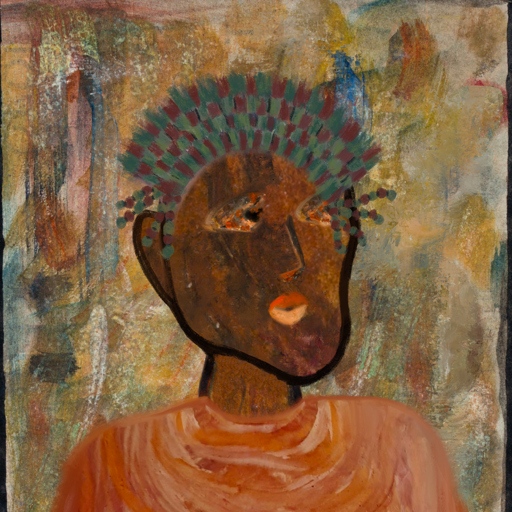
Background: Pipe, Head And Neck Side: Mosgoul, Face Side: Gypsy_Queen, Bust: Pious_Lady, Hair Side: Blank, Head Accessory: After_Raid_Crown, Second Necklace: Blank, Necklace: Blank, Baby: Blank